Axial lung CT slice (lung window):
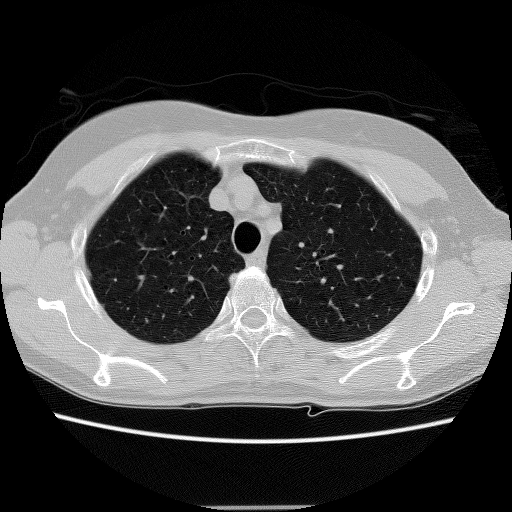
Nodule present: no